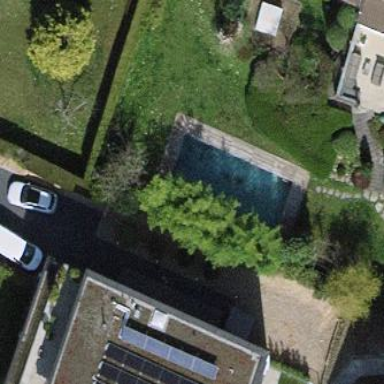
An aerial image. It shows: Swimming pool located in leisure land.